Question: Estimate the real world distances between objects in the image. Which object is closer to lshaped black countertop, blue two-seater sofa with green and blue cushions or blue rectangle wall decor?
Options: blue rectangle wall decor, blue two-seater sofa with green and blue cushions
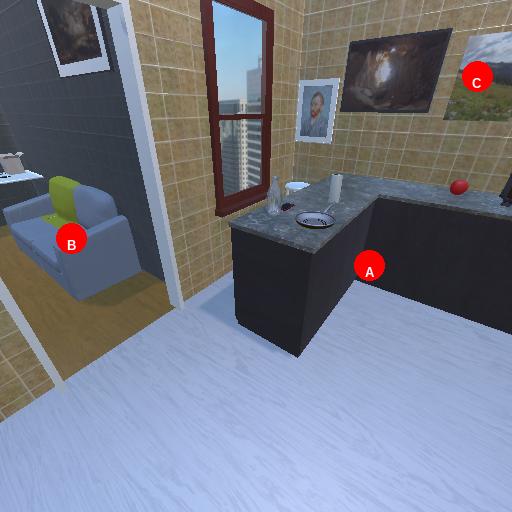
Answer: blue rectangle wall decor